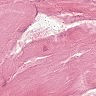
Metastatic tissue present: no